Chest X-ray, PA view. Patient: 74 years old, sex M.
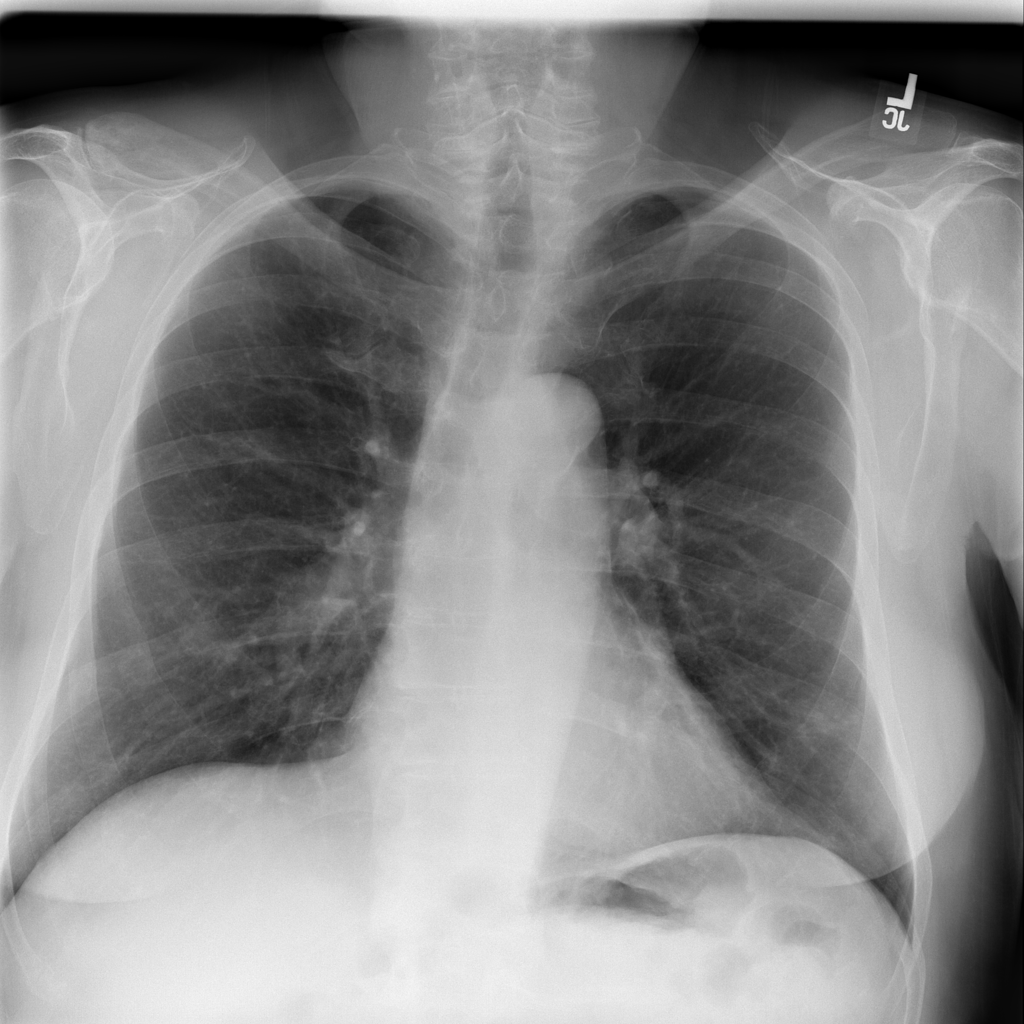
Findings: No Finding